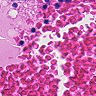
Metastatic tissue present: no